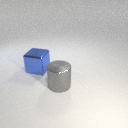
large blue metal cube to the left of large gray metal cylinder